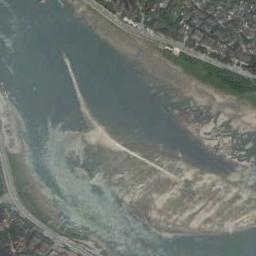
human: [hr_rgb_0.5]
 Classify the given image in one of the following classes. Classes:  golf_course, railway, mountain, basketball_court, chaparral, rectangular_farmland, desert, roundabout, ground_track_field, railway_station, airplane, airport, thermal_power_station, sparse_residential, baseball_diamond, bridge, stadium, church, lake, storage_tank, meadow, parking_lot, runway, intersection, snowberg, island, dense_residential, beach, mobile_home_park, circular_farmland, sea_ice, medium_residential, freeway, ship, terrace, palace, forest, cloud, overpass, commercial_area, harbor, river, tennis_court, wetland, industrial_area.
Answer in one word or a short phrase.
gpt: river